Question: I need to have DataGrid with black and dark gray rows. By default it would have gray rectangle in the left of each row (marked by red in screenshot) which I don't need. To remove it I have to use Template for DataGridRow. The problem I get is that AlternatingRowBackground wouldn't work in that case, though I tried to set Background="Transparent" for Border and DataGridCellsPresenter. I found example with VisualStates but this code seems very heavy. Is there neat way to fix it?
'''
<Style TargetType="{x:Type DataGridRow}">
<Setter Property="Template">
<Setter.Value>
<ControlTemplate TargetType="{x:Type DataGridRow}">
<Border>
<DataGridCellsPresenter/>
</Border>
</ControlTemplate>
</Setter.Value>
</Setter>
</Style>
<Style TargetType="{x:Type DataGrid}">
<Setter Property="Background"
Value="Black" />
<Setter Property="Foreground"
Value="White" />
<Setter Property="RowBackground"
Value="Black" />
<Setter Property="AlternatingRowBackground"
Value="DarkGray" />
</Style>
'''

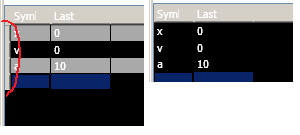
Answer: The gray rectangle is the so called row Header. By default the DataGrid turns on row and column header. You turn it off the row header by setting
'''
HeadersVisibility=Column
'''
So, you don't need a template to get that done.